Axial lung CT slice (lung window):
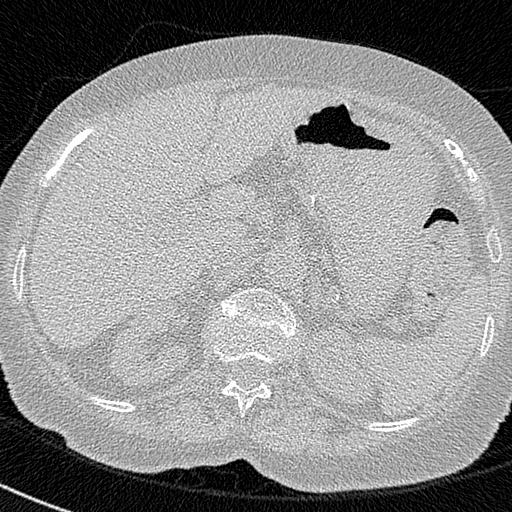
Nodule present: no